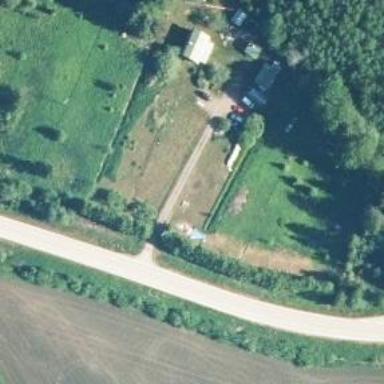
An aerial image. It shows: Driveway.